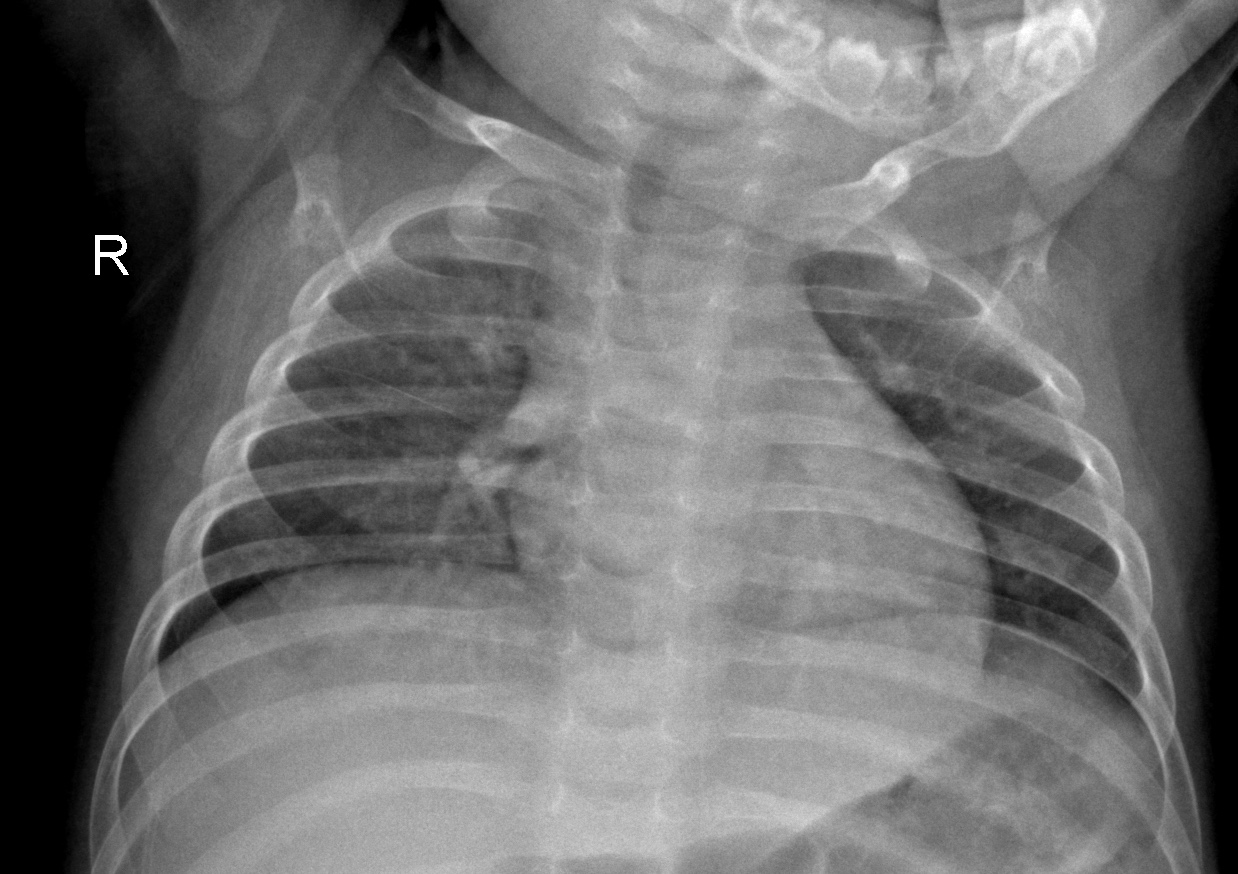
Diagnosis: NORMAL